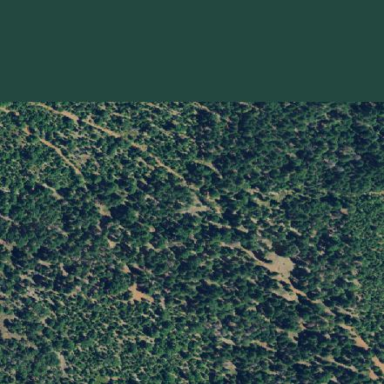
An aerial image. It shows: Forest area.